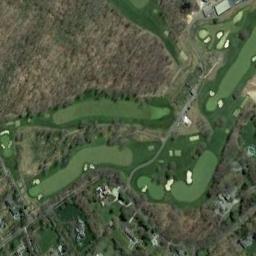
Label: golf_course